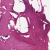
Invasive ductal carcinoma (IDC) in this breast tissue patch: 0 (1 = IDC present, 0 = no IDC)